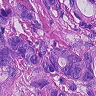
Metastatic tissue present: yes